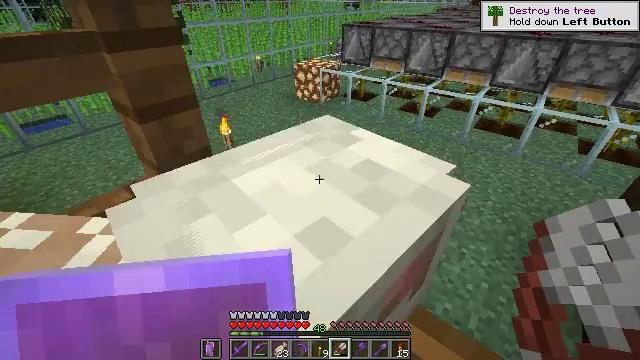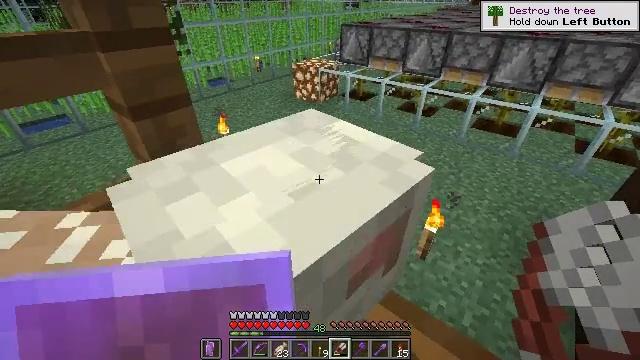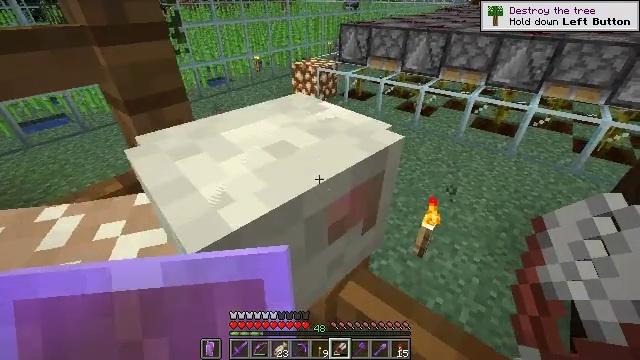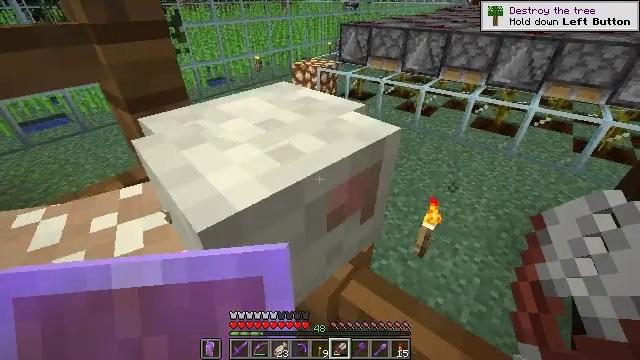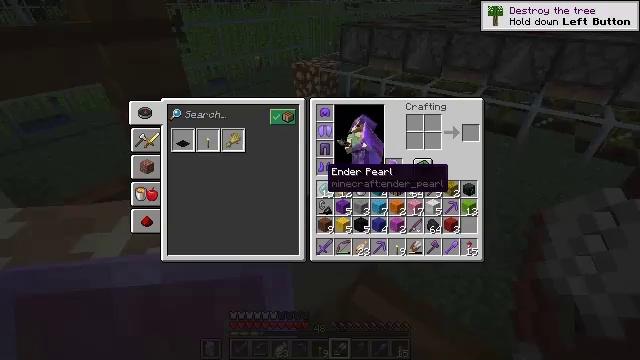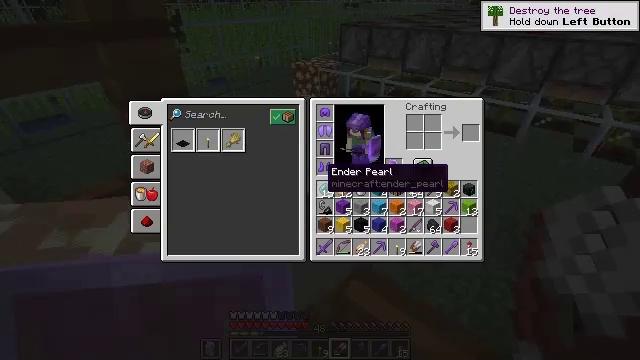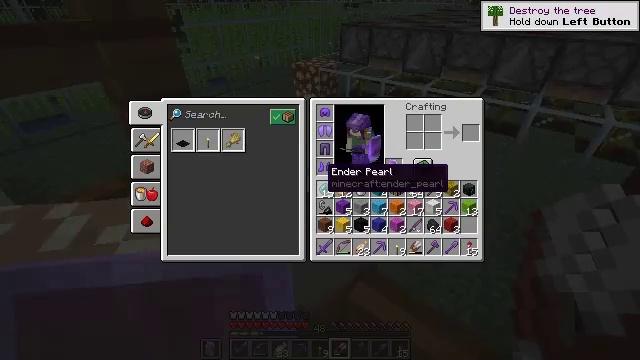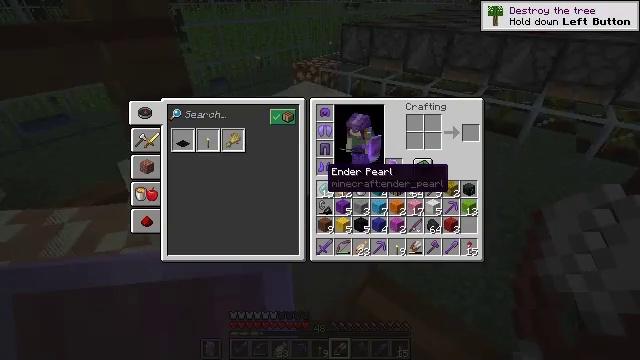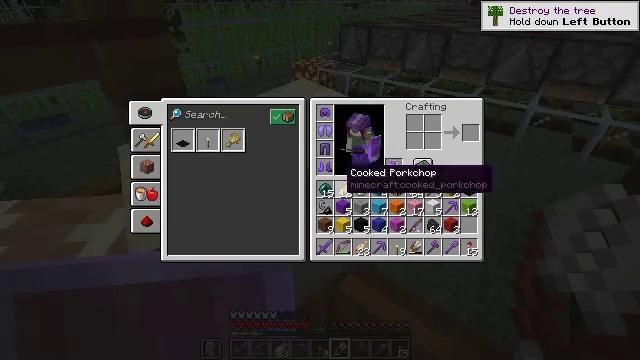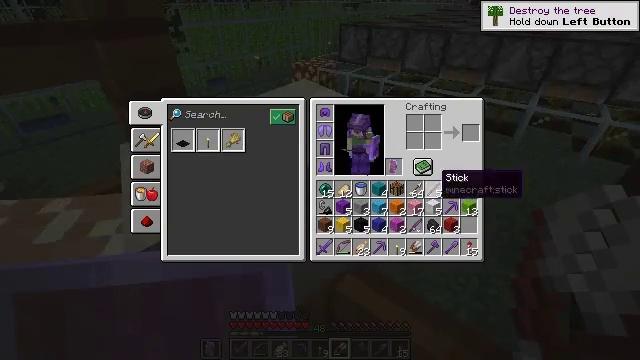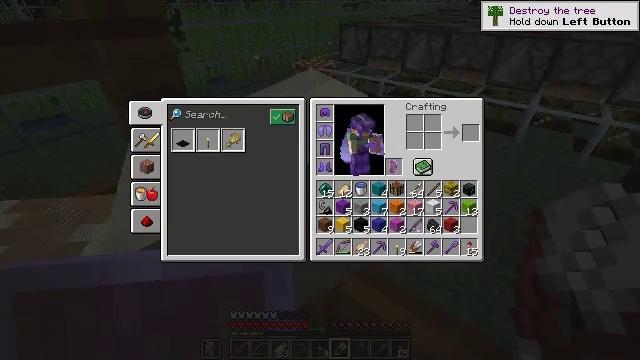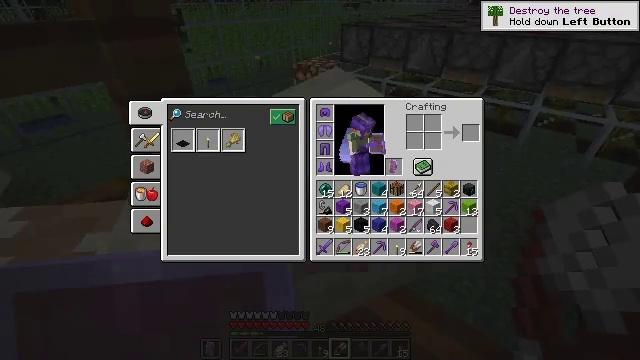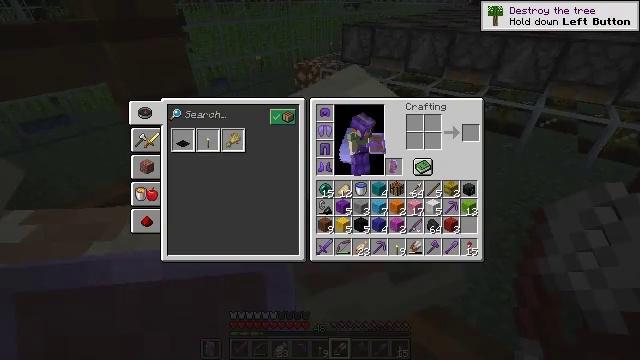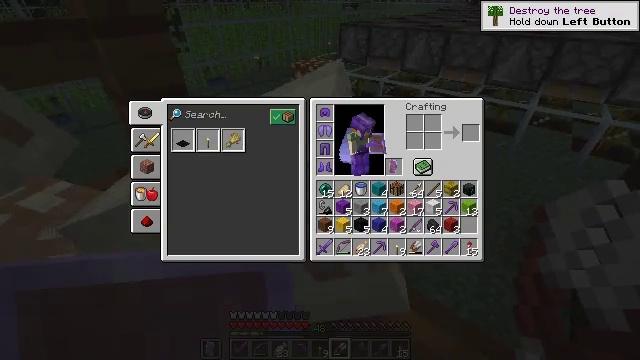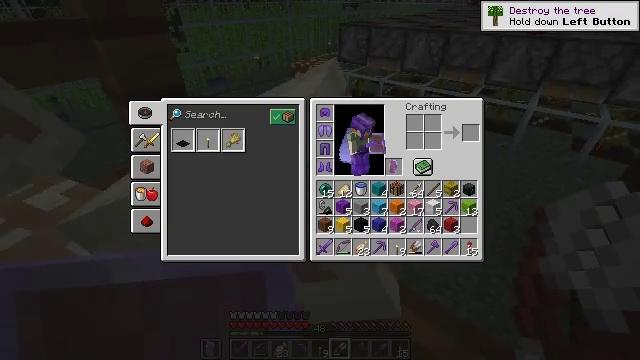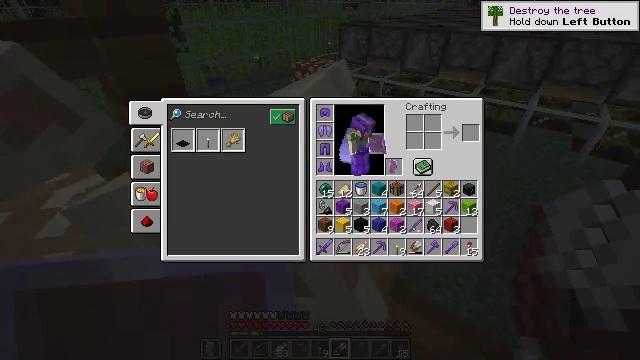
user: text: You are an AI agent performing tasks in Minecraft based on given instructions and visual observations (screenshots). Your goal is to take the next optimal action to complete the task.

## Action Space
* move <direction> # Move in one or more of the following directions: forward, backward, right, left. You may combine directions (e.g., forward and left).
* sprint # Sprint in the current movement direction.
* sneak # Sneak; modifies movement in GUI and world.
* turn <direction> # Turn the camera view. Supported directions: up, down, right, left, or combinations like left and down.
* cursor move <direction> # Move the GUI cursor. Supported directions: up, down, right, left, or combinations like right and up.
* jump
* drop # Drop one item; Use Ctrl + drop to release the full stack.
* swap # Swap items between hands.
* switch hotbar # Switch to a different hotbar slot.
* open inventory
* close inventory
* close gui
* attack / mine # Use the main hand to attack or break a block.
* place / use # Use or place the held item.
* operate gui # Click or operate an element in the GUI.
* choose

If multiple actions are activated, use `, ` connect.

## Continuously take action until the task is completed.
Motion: motion action
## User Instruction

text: craft item air
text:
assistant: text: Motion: no_op
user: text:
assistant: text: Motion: no_op
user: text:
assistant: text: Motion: no_op
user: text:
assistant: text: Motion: close inventory
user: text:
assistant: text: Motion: close inventory
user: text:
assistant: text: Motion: close inventory
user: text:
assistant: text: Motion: close inventory
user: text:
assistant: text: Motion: turn right
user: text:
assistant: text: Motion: turn right
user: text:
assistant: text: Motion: turn right
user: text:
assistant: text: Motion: turn right
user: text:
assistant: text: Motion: no_op
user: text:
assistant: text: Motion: no_op
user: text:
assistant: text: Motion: no_op
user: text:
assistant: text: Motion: no_op
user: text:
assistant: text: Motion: no_op
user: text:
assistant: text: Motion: no_op
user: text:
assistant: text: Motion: no_op
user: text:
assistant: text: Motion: no_op
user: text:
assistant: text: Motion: no_op
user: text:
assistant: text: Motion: no_op
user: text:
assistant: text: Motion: no_op
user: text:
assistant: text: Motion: no_op
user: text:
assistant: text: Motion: no_op
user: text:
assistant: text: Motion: no_op
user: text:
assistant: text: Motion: no_op
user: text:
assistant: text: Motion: no_op
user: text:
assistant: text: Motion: no_op
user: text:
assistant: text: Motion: turn right
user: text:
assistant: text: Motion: turn right and up